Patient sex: M
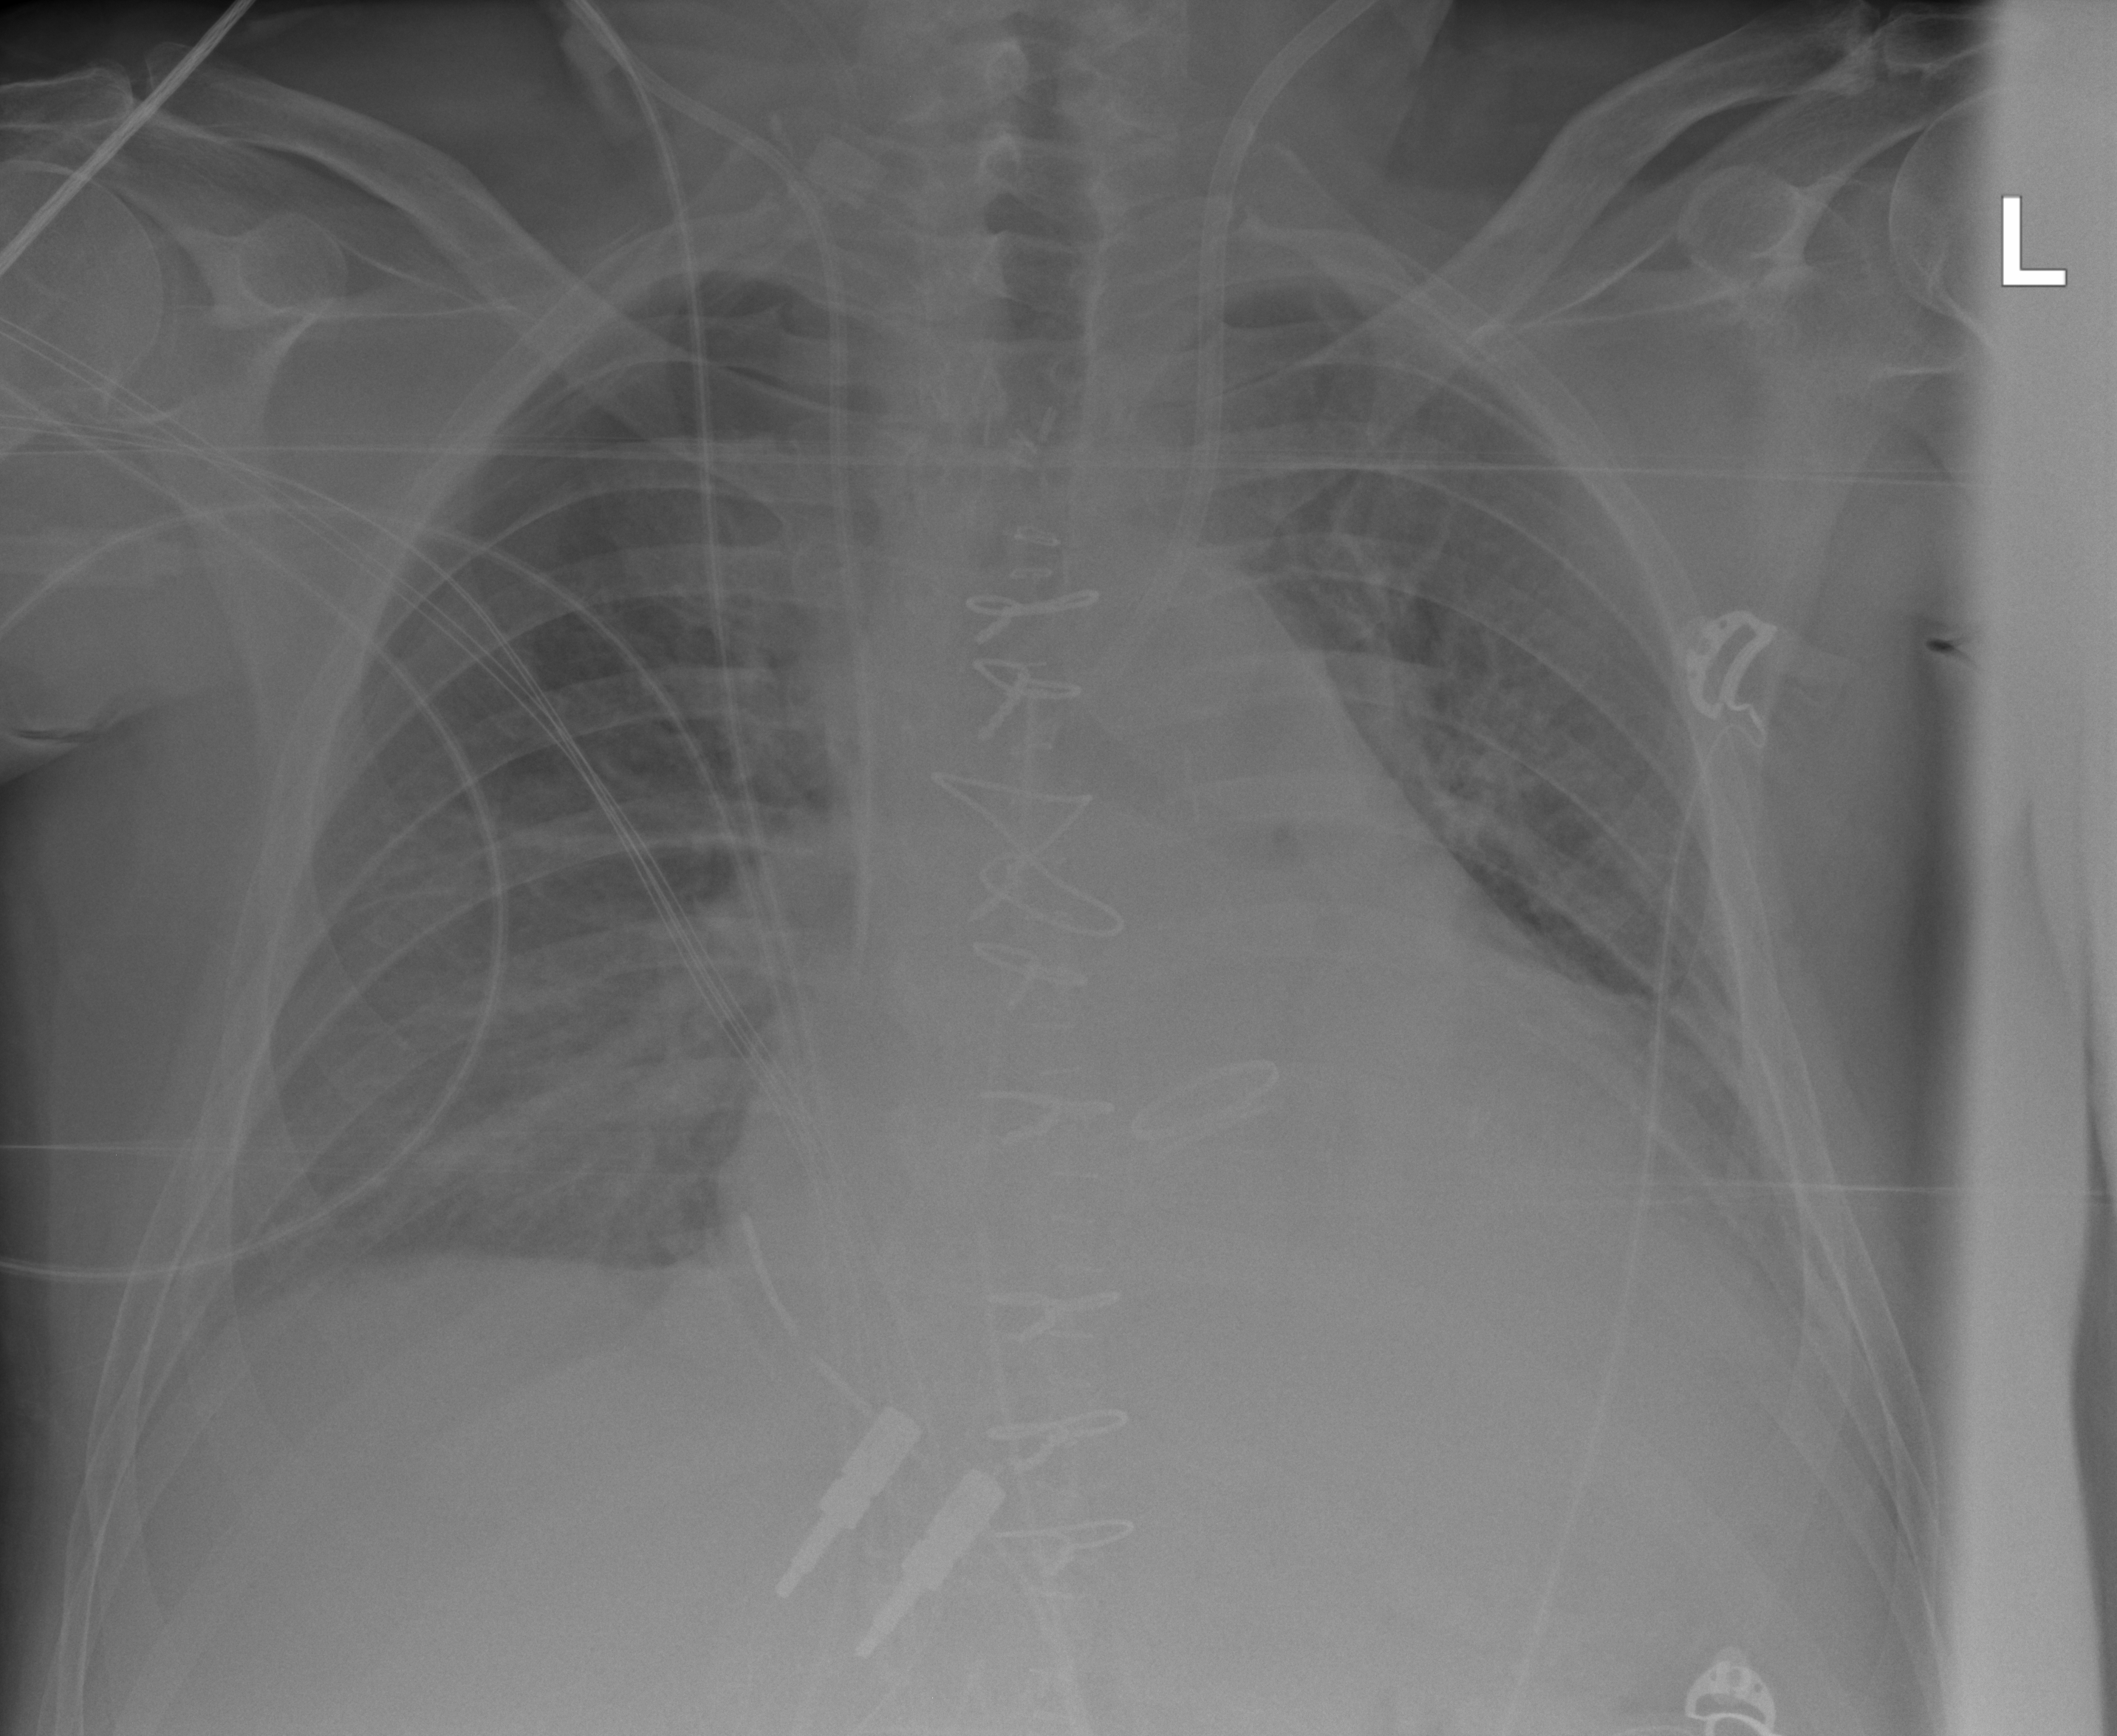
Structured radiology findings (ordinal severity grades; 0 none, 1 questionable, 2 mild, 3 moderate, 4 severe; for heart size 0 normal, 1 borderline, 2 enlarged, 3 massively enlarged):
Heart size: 2
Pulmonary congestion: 0
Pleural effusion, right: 0
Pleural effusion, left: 2
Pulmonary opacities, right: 2
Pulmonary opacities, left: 0
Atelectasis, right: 0
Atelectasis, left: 2